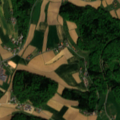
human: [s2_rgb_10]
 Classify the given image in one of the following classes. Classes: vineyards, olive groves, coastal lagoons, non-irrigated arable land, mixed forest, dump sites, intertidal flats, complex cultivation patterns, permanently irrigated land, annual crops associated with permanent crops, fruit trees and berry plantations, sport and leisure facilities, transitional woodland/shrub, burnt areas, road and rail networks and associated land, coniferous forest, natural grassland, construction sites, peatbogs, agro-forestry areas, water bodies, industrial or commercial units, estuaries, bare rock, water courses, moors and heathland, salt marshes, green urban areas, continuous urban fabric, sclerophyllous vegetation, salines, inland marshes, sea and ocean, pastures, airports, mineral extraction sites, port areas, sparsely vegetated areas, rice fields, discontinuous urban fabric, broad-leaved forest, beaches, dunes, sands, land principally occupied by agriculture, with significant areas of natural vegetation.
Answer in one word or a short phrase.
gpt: non-irrigated arable land, complex cultivation patterns, broad-leaved forest